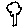
Label: tree